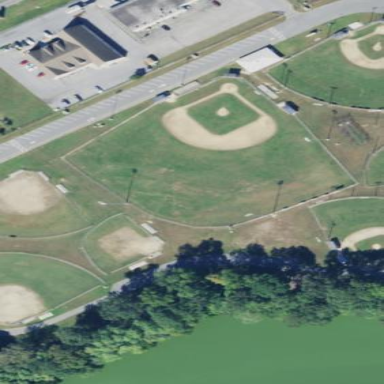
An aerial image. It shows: Baseball pitch for leisure and sports activities.